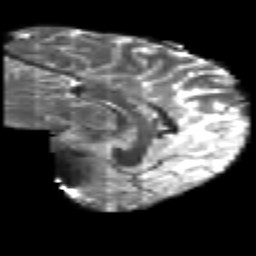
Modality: T2w
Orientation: sagittal
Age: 20
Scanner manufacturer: philips
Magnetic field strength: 3 T
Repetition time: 8.604 s
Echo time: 0.1268 s